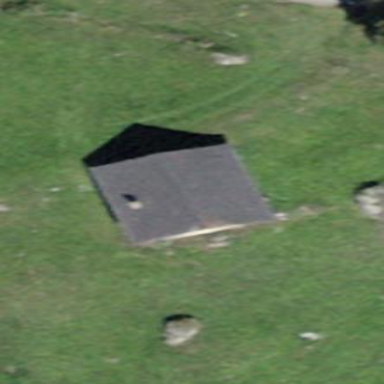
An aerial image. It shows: Gabled house with grey roof.